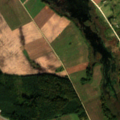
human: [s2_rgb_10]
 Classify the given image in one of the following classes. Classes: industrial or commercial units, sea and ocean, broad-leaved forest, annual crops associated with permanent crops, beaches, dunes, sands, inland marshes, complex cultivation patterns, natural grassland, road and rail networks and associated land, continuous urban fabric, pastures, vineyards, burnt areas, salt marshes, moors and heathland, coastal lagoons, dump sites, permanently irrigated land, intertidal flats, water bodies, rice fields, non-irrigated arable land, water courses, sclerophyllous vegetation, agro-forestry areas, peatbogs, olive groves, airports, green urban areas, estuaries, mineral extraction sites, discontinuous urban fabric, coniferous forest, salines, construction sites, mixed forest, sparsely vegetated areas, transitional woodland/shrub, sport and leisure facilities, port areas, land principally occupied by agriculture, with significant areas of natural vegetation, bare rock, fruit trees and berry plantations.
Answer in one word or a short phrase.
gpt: non-irrigated arable land, complex cultivation patterns, broad-leaved forest, mixed forest, transitional woodland/shrub, water bodies